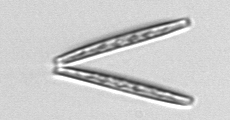
Label: Thalassionema